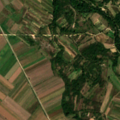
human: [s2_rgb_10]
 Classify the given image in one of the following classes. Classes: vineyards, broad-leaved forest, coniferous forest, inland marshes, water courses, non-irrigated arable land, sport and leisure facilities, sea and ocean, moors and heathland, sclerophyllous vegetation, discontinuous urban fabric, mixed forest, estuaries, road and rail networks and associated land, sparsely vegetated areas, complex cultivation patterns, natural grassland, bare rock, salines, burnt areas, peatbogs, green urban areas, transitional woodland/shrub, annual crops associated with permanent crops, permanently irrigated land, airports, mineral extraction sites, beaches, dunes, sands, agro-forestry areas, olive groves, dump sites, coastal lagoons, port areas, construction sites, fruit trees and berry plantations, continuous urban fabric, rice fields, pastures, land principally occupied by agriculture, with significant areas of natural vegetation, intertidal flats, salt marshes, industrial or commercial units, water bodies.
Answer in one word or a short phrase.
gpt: non-irrigated arable land, complex cultivation patterns, land principally occupied by agriculture, with significant areas of natural vegetation, transitional woodland/shrub